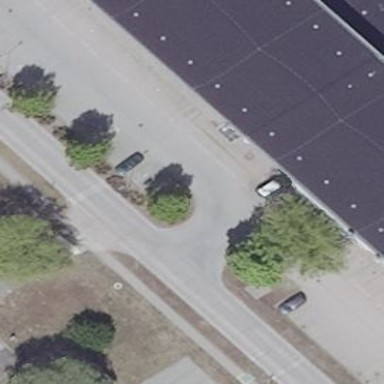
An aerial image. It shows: Parking area.